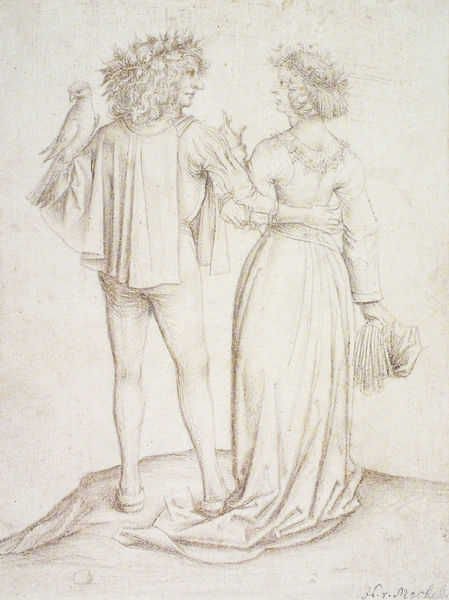
Titel: Stehendes Liebespaar in Rückenansicht
Künstler: Meister des Amsterdamer Kabinetts
Institution: Leipzig, Museum der bildenden Künste, Graphische Sammlung
Schlagwörter: berg, falke, hand, mann, schatten, umhang, vogel, blumen, frau, kleid, kleider, licht, profil, skizze, zeichnung, blüten, schleier, tuch, gespräch, profile, falten, halten, stehen, stein, taube, ferne, hügel, gewand, haare, paar, locken, liebe, umarmung, studie, fels, grafik, romantik, braut, nasen, socken, druck, haarkranz, kranz, von hinten, rückansicht, liebespaar, ehepaar, sehnsucht, romeo und julia, blütenkranz, hochzeit, kränze, felsvorsprung, papagei, maria, kupferstich, mittelalterlich, wanderung, heirat, wanderschaft, bruat, po, weiberlist